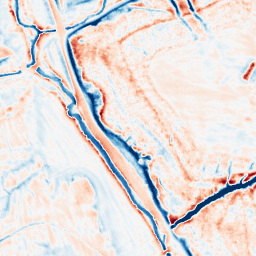
Category: multiscale
Decomposition family: dog_multiscale
Decomposition parameters: sigma_ratio: 2
n_scales: 3
base_sigma: 0.5
Upsampling method: regularized
Upsampling parameters: scale: 4
lambda_reg: 0.01
Upsampling scale: 4